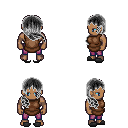
a pixel art fantasy rpg character, male body template, human, dark skin, brown tunic, magenta pants, gray right-swept hairstyle, gray slippers, four views (front, back, left, right), 2x2 character sprite sheet, small pixel art, hard edges, no anti-aliasing